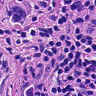
Metastatic tissue present: yes